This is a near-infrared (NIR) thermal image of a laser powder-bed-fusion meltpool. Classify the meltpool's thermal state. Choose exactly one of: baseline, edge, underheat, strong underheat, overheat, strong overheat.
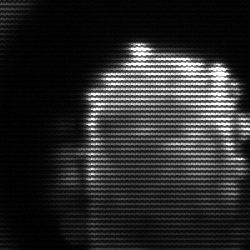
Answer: baseline